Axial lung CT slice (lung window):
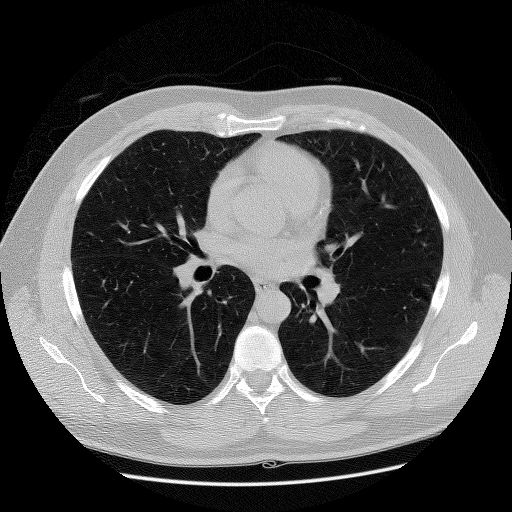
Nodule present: no